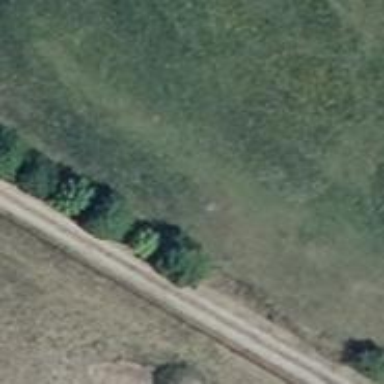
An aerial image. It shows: Row of deciduous broadleaved trees.